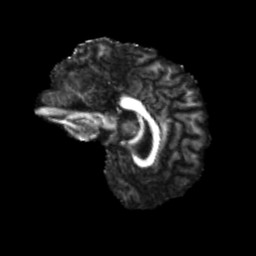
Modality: FA
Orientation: sagittal
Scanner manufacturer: siemens
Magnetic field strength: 3 T
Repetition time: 4 s
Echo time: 0.0594 s